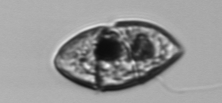
Label: Gyrodinium